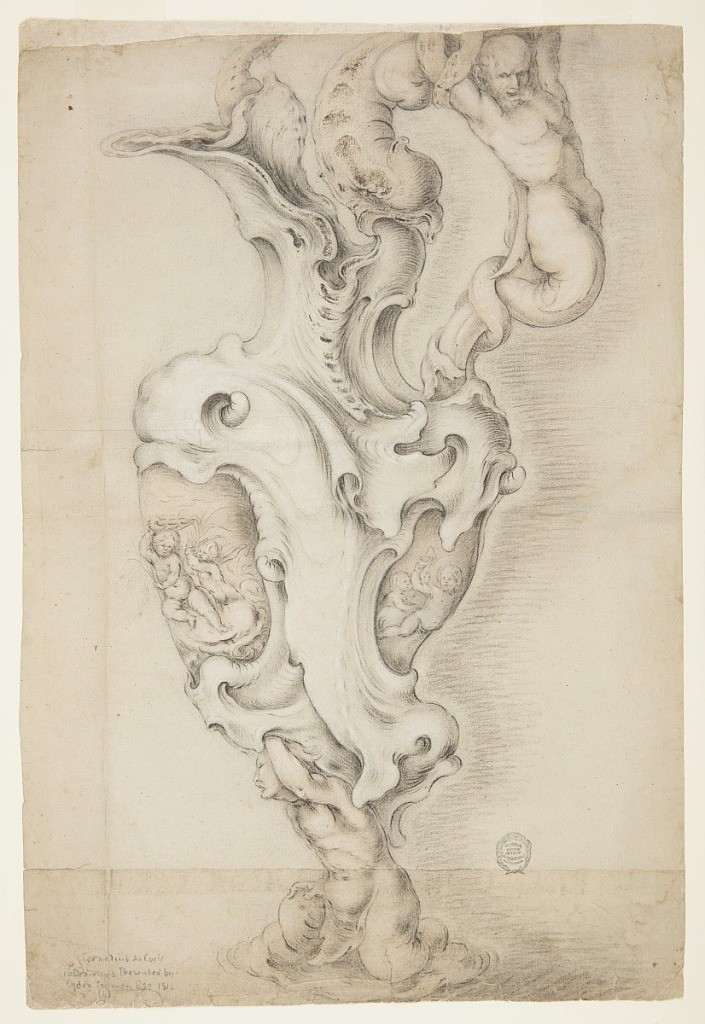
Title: Design for an Ewer
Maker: Jan Lutma, Dutch, ca. 1584 - 1669
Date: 1630–60
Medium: Black, white, and red chalk, brush and gouache on laid paper
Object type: Drawing
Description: Vertical rectangle showing an ewer in the auricular style shown in profile. The uppermost part of the design is lacking. The handle consists of a merman and, seemingly, a mermaid leaning backwards toward him. Two panels with reliefs depicting children are shown on the left and right of the ewer's body. The shape of the relief on the left side of the ewer forms mimics the shape of a mouth. The shaft consists of a kneeling merman supporting the body like an Atlas.